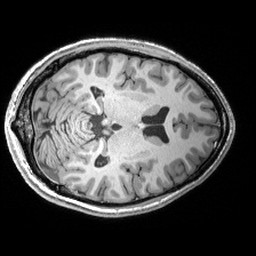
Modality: T1w
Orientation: axial
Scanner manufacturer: siemens
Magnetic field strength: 3 T
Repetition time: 2.53 s
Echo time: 0.00299 s